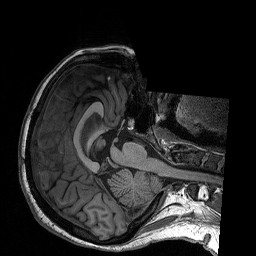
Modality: T1w
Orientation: axial
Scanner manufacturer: siemens
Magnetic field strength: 3 T